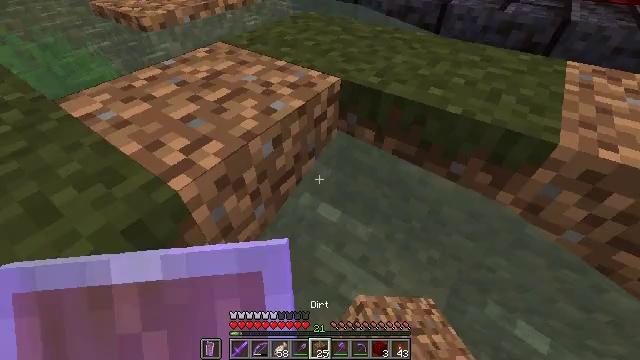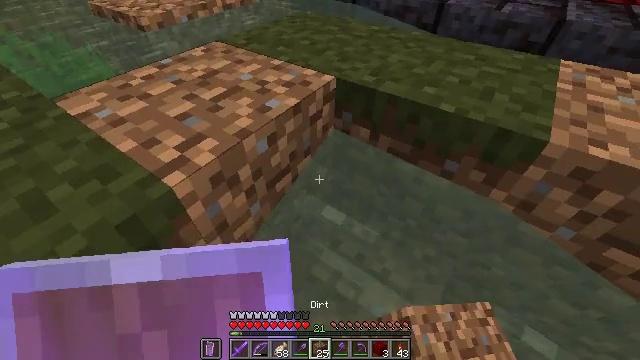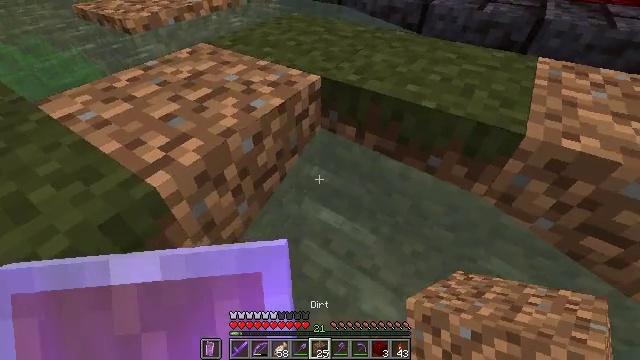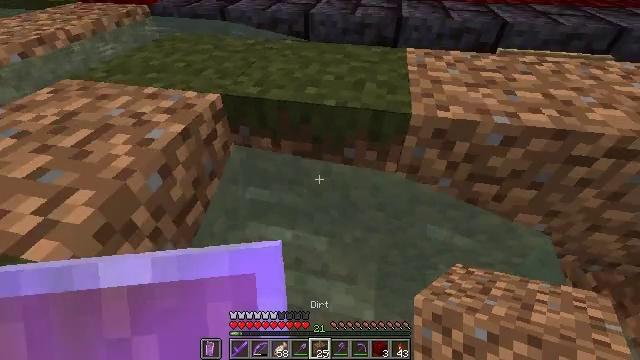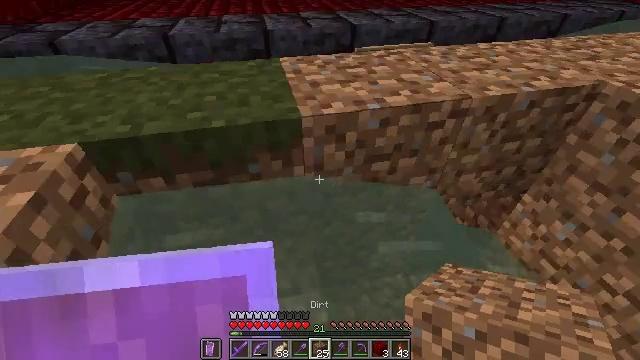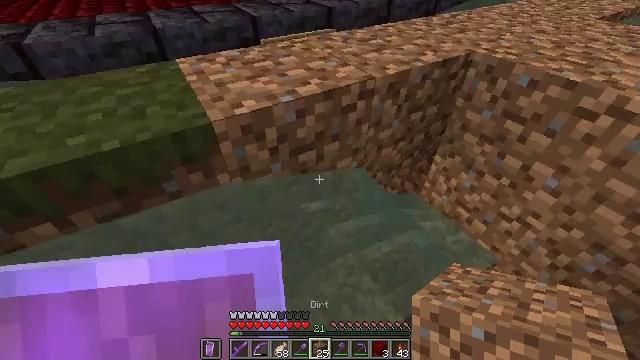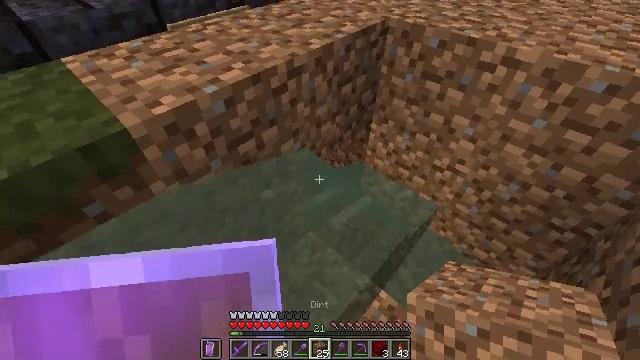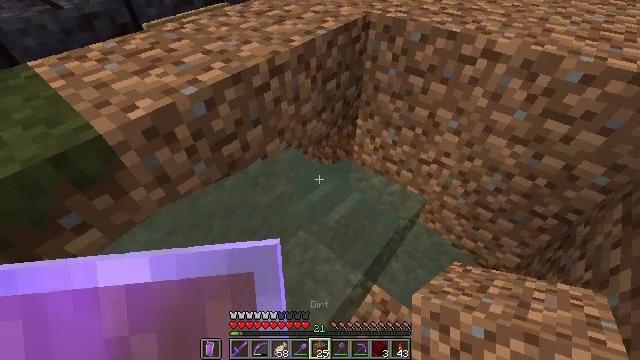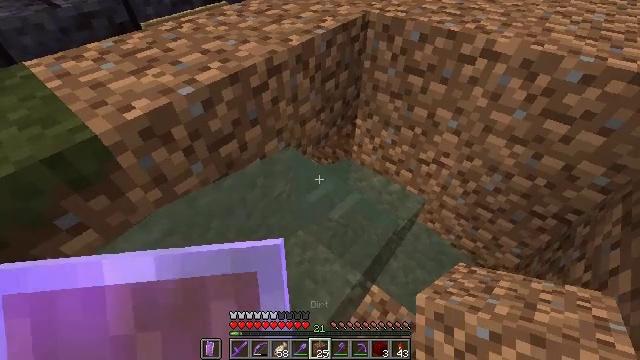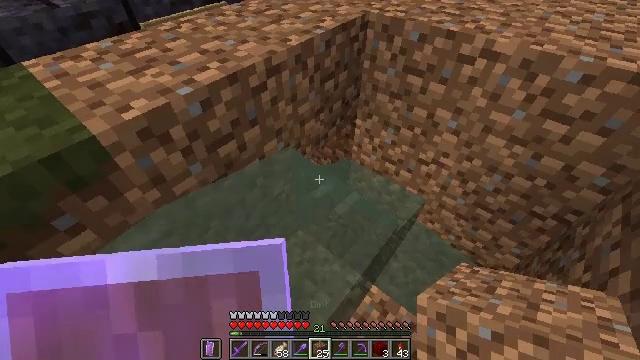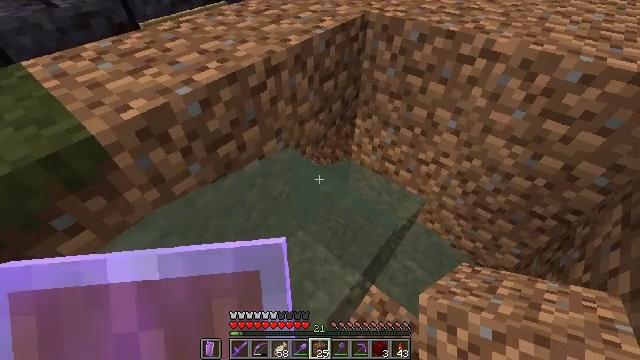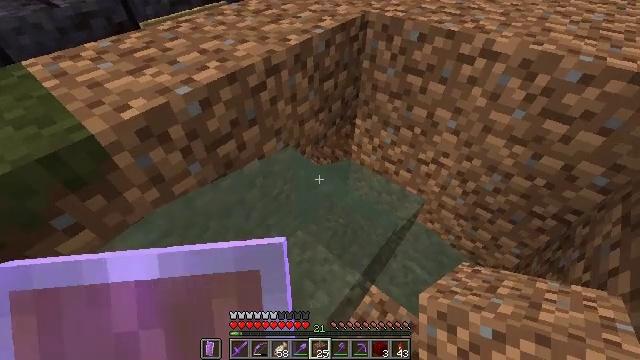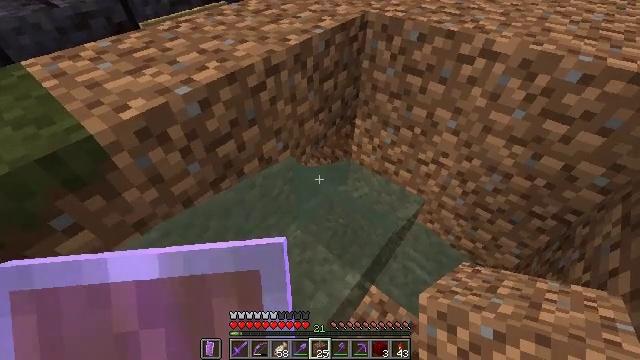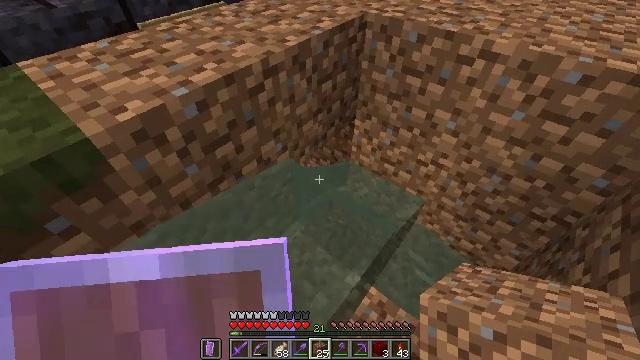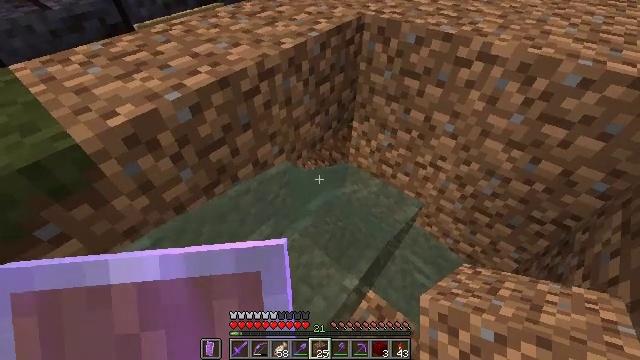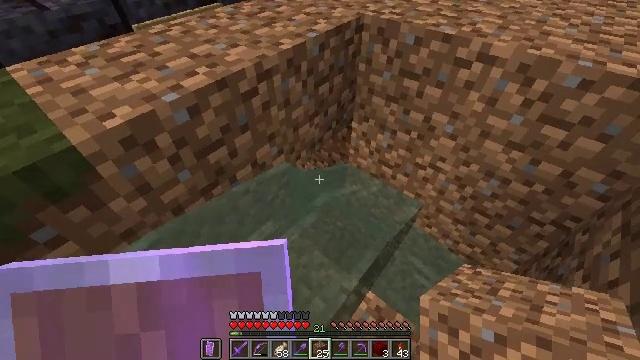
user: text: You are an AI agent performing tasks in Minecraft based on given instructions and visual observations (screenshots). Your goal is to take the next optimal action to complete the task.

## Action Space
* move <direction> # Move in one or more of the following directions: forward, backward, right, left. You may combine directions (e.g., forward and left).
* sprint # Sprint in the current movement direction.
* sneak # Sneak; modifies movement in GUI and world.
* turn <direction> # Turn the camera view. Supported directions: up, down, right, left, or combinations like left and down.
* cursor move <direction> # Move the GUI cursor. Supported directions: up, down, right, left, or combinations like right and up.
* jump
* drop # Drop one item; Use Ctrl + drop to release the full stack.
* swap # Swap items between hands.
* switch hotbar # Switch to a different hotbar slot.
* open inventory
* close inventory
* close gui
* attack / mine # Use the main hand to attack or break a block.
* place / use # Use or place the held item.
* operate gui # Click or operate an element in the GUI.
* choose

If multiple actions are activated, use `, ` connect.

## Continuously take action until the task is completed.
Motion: motion action
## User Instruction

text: Mine dirt from the ground.
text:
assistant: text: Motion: no_op
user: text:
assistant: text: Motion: turn right
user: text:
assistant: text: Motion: turn right and up
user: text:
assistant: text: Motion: turn right and up
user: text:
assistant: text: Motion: turn right and down
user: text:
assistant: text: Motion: turn right and down
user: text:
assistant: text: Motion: turn right
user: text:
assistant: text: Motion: no_op
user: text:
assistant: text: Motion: no_op
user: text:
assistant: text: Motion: no_op
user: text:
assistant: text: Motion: no_op
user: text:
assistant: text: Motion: no_op
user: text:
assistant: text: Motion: no_op
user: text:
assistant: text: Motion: no_op
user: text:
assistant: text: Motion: no_op
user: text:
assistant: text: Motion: no_op
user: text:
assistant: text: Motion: no_op
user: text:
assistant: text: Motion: no_op
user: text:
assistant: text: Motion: no_op
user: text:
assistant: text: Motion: no_op
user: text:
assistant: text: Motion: no_op
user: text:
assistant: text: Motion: no_op
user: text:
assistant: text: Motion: no_op
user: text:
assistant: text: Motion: no_op
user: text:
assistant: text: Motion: turn right and down
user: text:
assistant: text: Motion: turn right and down
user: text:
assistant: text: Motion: turn right and down
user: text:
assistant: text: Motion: turn right and down
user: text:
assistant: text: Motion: no_op
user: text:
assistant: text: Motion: no_op